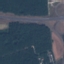
Label: Highway